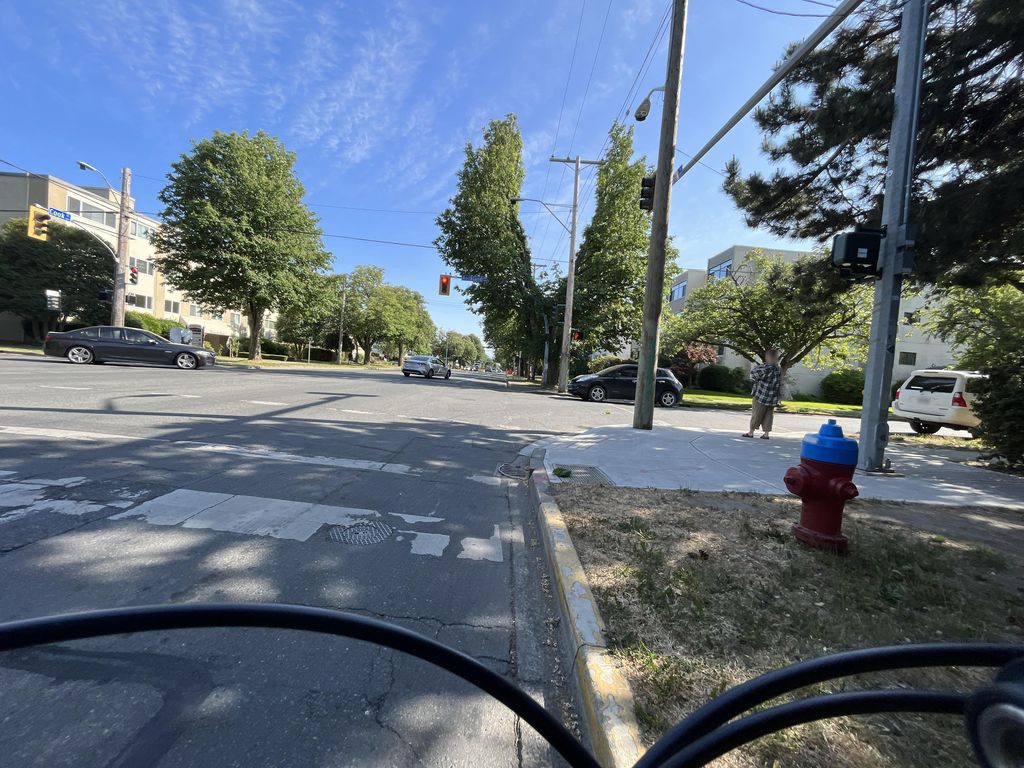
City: victoria